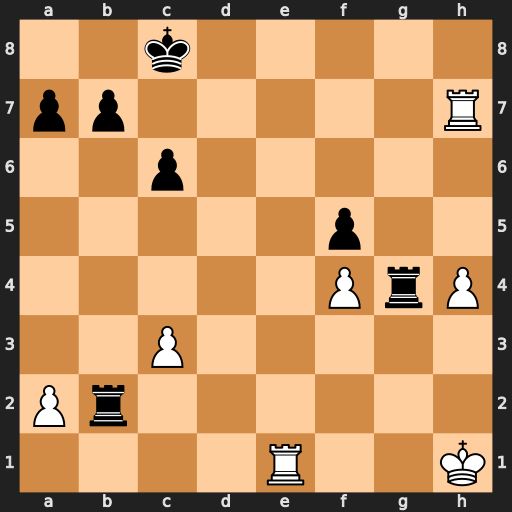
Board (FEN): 2k5/pp5R/2p5/5p2/5PrP/2P5/Pr6/4R2K
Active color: w
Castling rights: -
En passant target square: -
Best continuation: Re8#